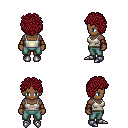
a pixel art fantasy rpg character, female body template, human, dark skin, white pirate shirt, teal pants, brunette curly afro hairstyle, cloth bracers, metal boots, four views (front, back, left, right), 2x2 character sprite sheet, small pixel art, hard edges, no anti-aliasing